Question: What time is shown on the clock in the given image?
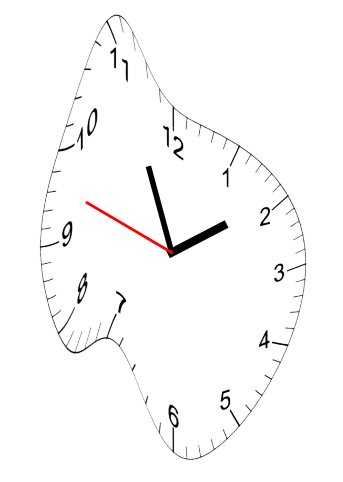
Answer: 01:55:48